Question: It's annoying having the edges of the UISegmentControl look like this when the colour is different:

Is there a way to remove or hide the colour or reshape the UISegment to mask it?
Second question is how can I change the colour programmatically when switching from on/off/other?
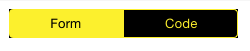
Answer: To change the colour of UISwitch you can use the following in the 'viewDidLoad' method:
'''
//Custom colour
UIColor * customColor = [UIColor colorWithRed: 255/255.0f green: 239/255.0f blue: 54/255.0f alpha: 1.0f];
//sets custom colour tint of selected
[self.yourSwitch setTintColor:customColor];
//sets background colour using default UIColor option
[self.yourSwitch setBackgroundColor:[UIColor blackColor]];
'''
This will give the same look as in the question.
To remove the edges use this code in the 'viewDidLoad' method:
'''
//this sets a border with a rounded edge so the
self.yourSwitch.layer.borderWidth = 1.2f;
self.yourSwitch.layer.cornerRadius = 6.0;
'''
To have the color change in diffierent positions (ON/OFF/Other), use the following:
'''
- (IBAction)yourSwitchSelection:(UISegmentedControl *)sender {
if (self.yourSwitch.selectedSegmentIndex == 1){
UIColor * customColor = [UIColor colorWithRed: 255/255.0f green: 112/255.0f blue: 0/255.0f alpha: 1.0f];
[self.yourSwitch setTintColor:customColor];
}
if (self.yourSwitch.selectedSegmentIndex == 0){
UIColor * customColor = [UIColor colorWithRed: 255/255.0f green: 239/255.0f blue: 54/255.0f alpha: 1.0f];
[self.yourSwitch setTintColor:customColor];
}
}
'''
It will now look like this when index 0 is selected:

And like this when index 1 is selected: